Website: home-depot
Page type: customer-info-address
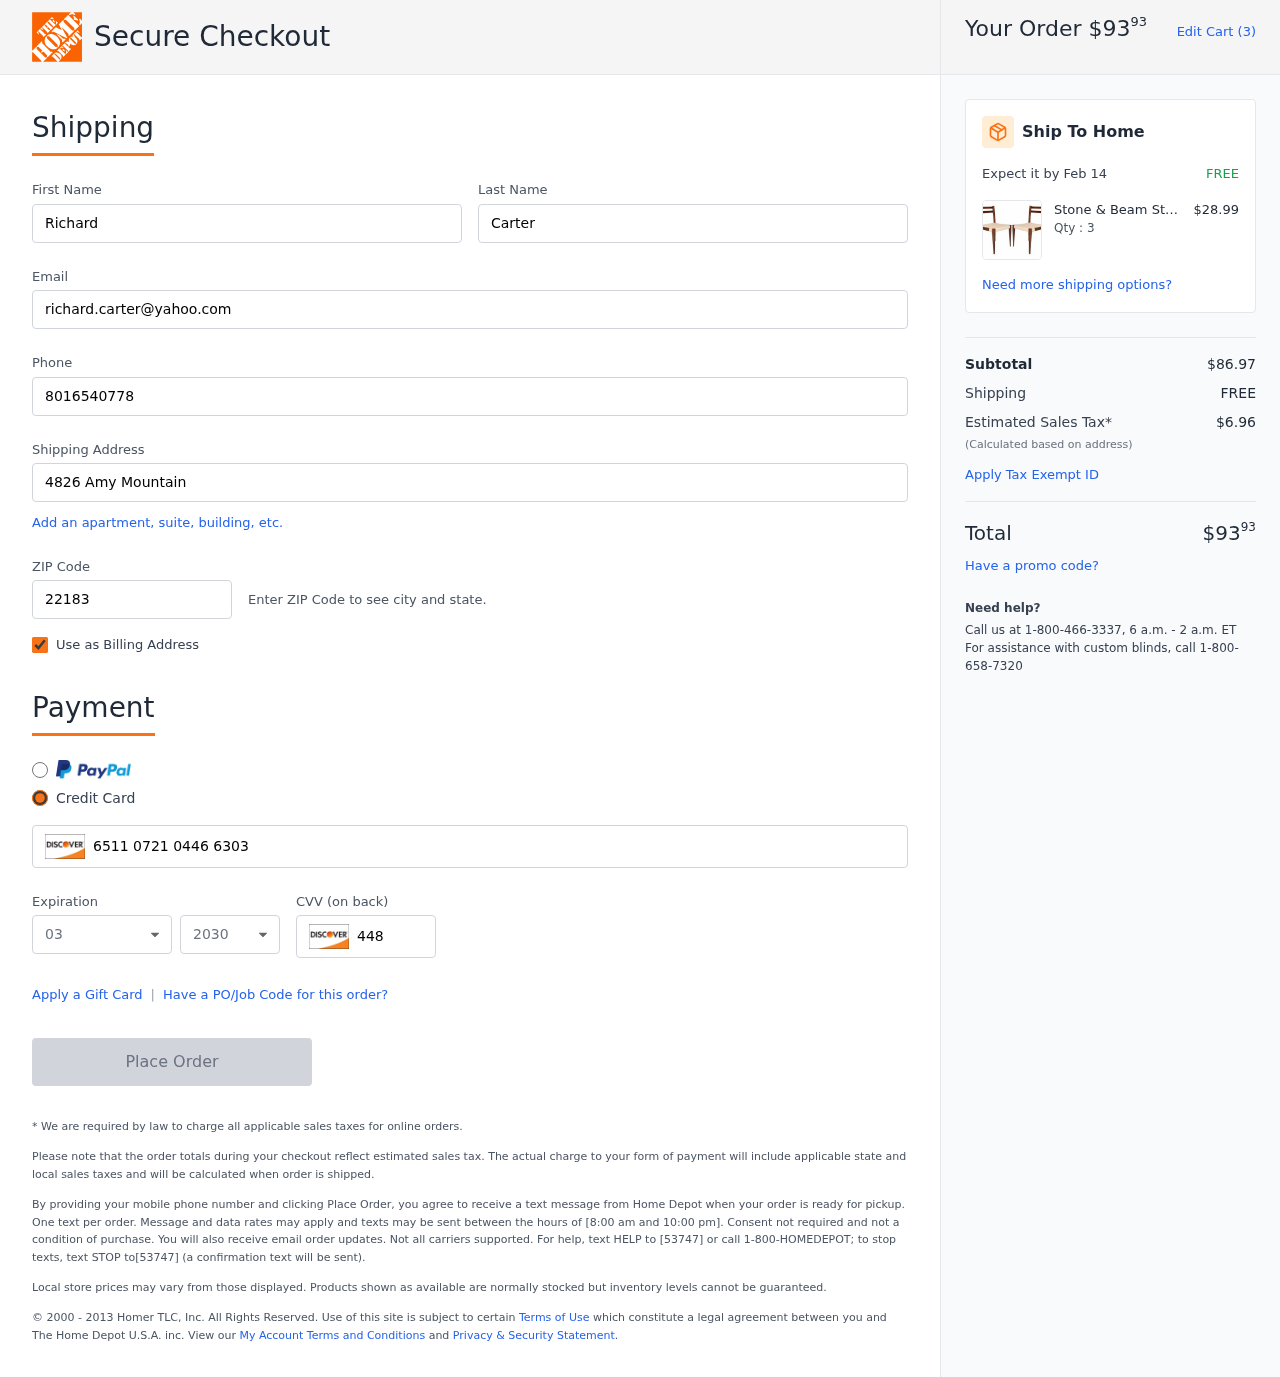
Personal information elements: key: PII_CARD_CVV
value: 448
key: PII_CARD_EXPIRY_MONTH
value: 03
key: PII_CARD_EXPIRY_YEAR
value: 30
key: PII_CARD_NUMBER
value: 6511 0721 0446 6303
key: PII_EMAIL
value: richard.carter@yahoo.com
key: PII_FIRSTNAME
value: Richard
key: PII_LASTNAME
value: Carter
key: PII_PHONE
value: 8016540778
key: PII_POSTCODE
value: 22183
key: PII_STREET
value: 4826 Amy Mountain
Product elements: key: PRODUCT1_BRAND
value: Stone & Beam
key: PRODUCT1_NAME
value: Stone & Beam Jane Wood-Framed Classic Woven Dining Chair, 34" H, Set of 2, Brown
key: PRODUCT1_PRICE
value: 28.99
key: PRODUCT1_QUANTITY
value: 3
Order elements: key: ORDER_TOTAL
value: $9393
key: ORDER_NUM_ITEMS
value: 3
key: ORDER_DELIVERY_DATE
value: Feb 14
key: ORDER_SUBTOTAL
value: $86.97
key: ORDER_SHIPPING_COST
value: FREE
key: ORDER_TAX
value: $6.96